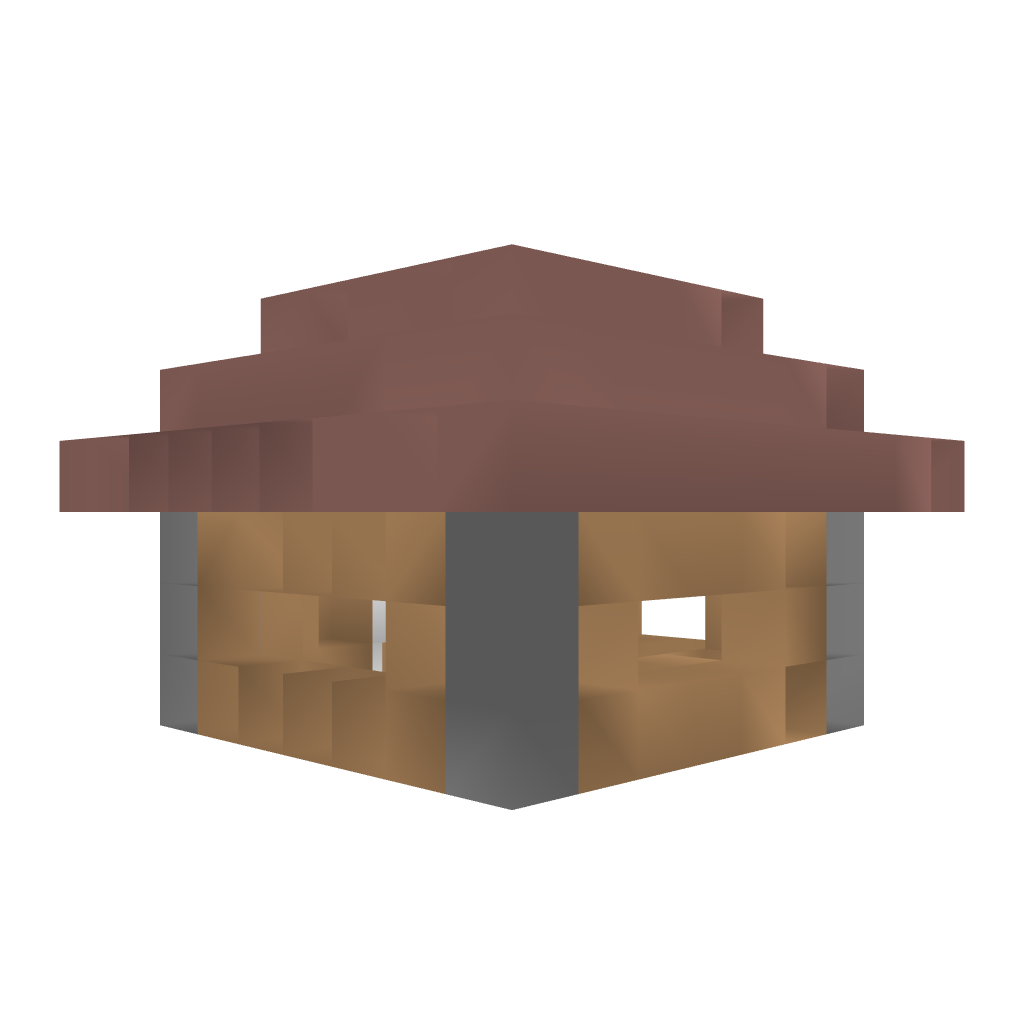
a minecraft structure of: Simple small house bad low quality